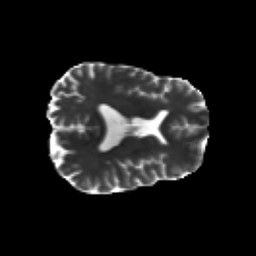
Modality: T2w
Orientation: axial
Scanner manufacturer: siemens
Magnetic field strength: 3 T
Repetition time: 8.8 s
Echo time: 0.085 s